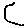
Label: sun